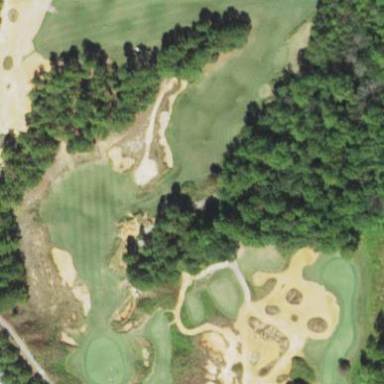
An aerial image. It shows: Golf fairway in the image.